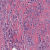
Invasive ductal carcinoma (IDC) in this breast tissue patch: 1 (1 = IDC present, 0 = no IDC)